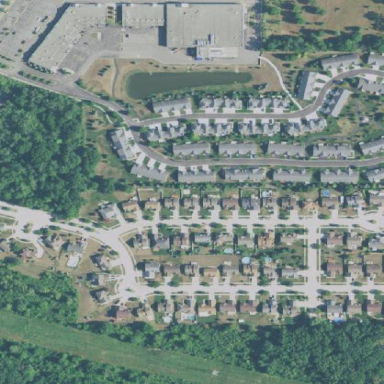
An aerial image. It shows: Single-family residential area.